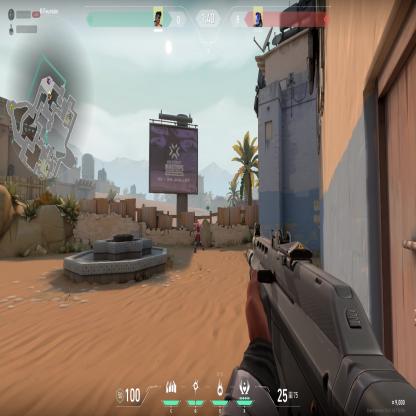
Label: enemy